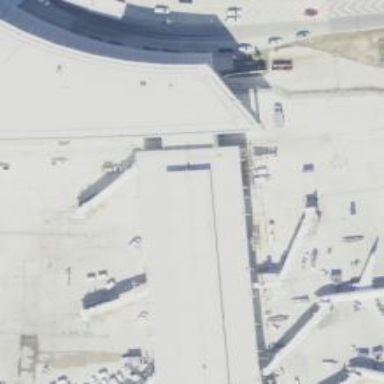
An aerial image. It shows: Airport gate.